Interaction volume radius: 10 \u00c5
Interaction volume height: 10 \u00c5
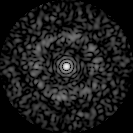
Disorder parameter: 0.8293